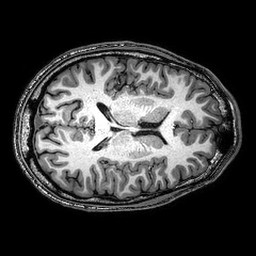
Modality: T1w
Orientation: axial
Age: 22
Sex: male
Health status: healthy
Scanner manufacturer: philips
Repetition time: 0.00817 s
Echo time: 0.00376 s